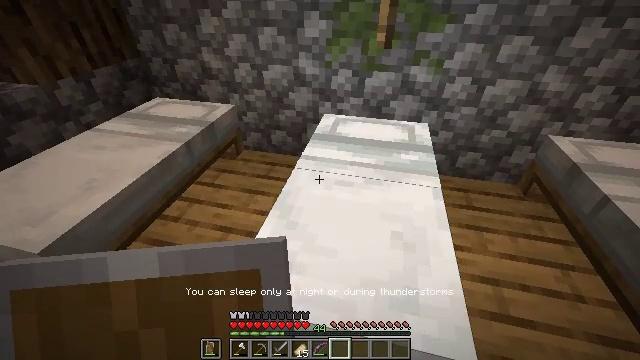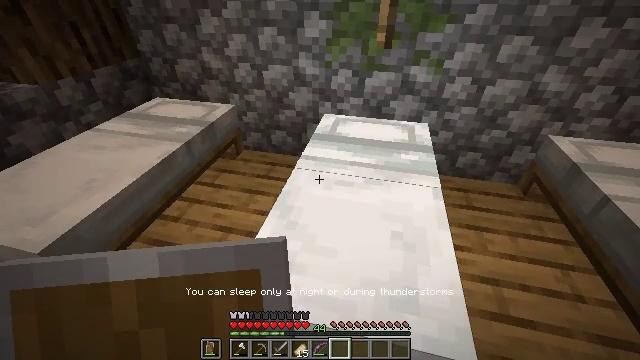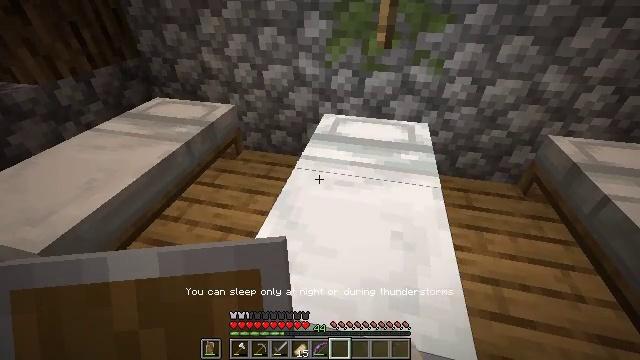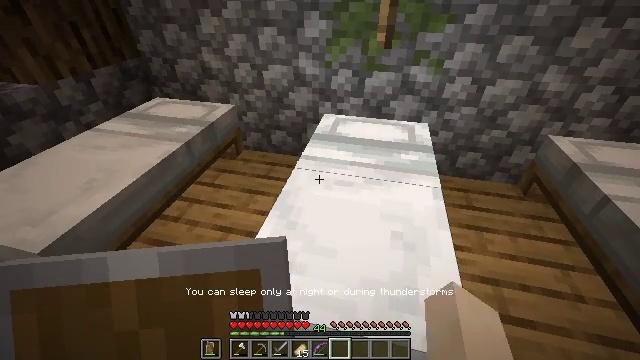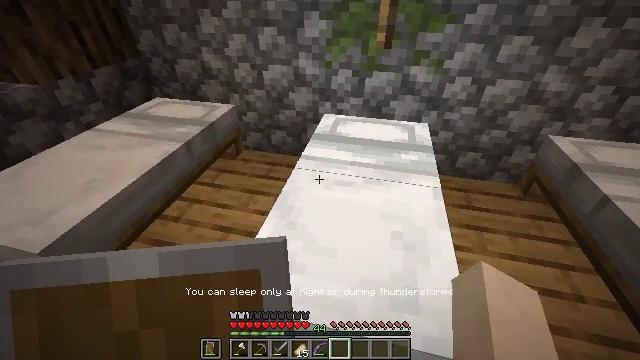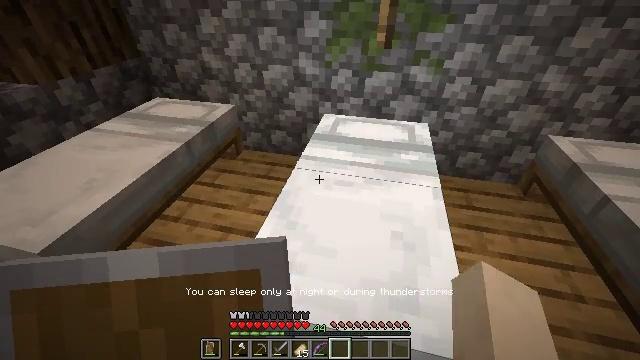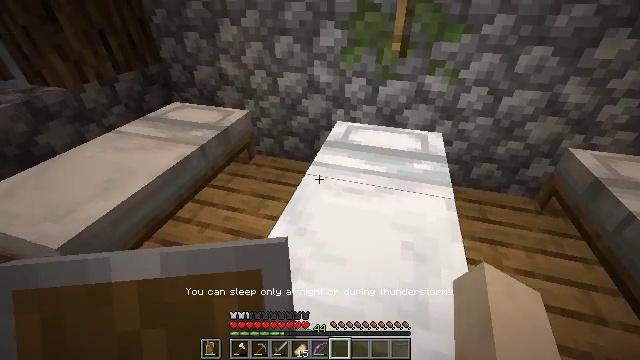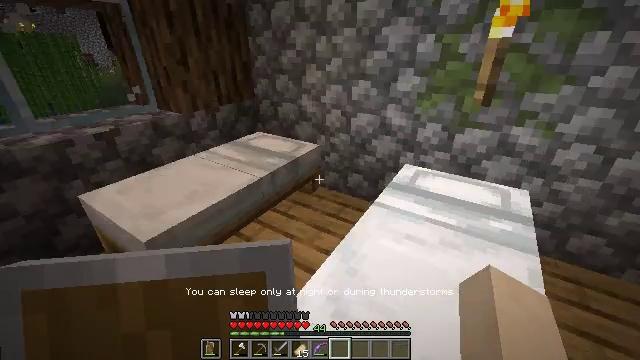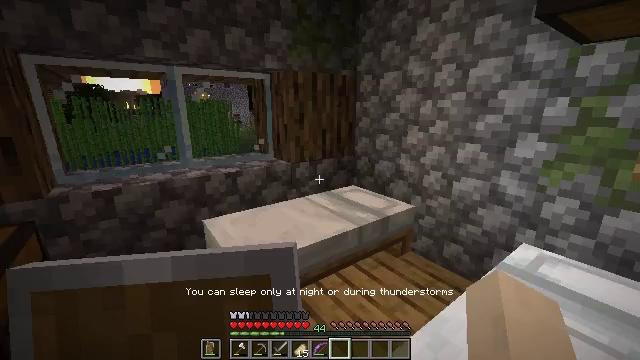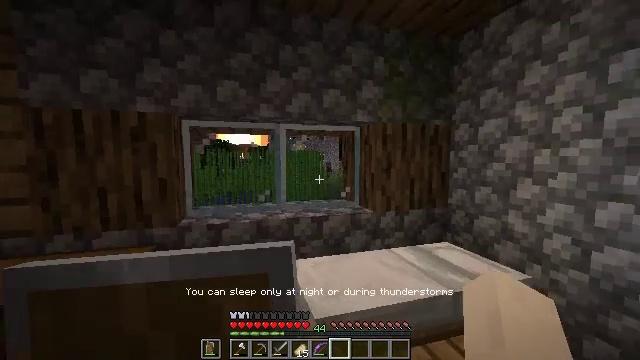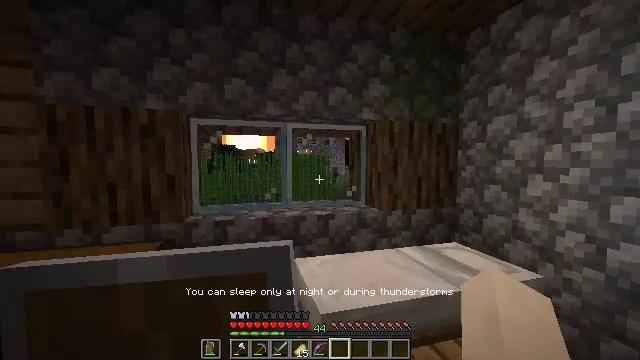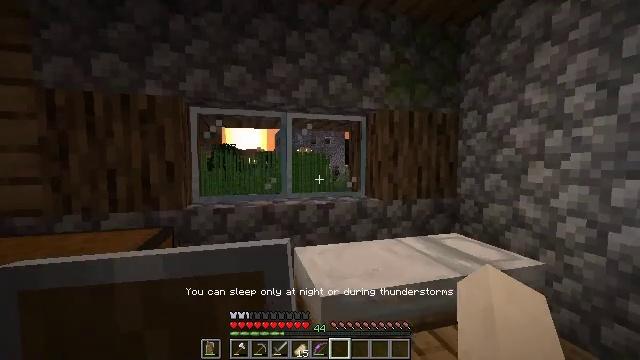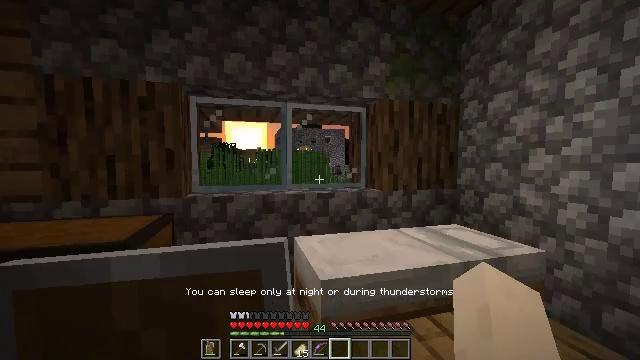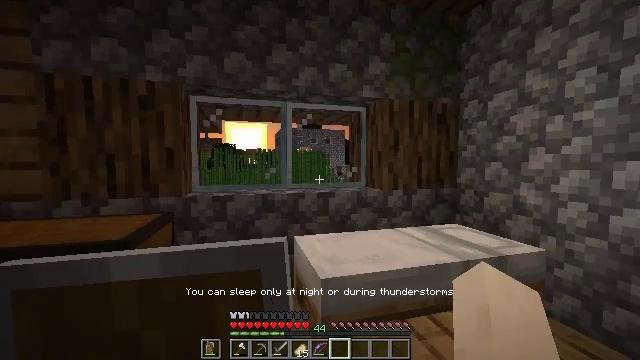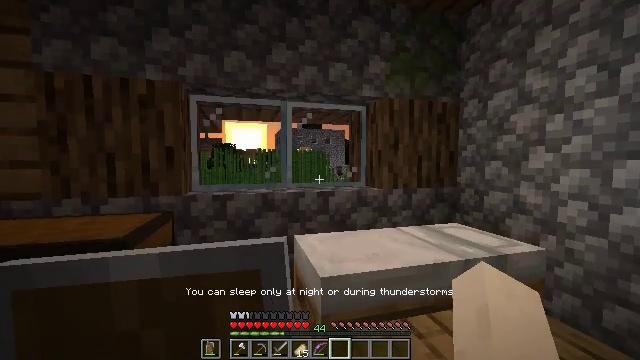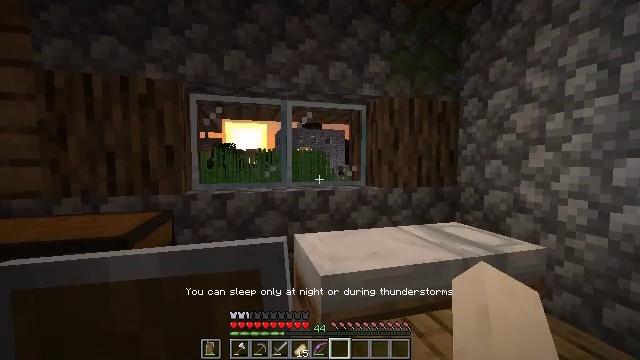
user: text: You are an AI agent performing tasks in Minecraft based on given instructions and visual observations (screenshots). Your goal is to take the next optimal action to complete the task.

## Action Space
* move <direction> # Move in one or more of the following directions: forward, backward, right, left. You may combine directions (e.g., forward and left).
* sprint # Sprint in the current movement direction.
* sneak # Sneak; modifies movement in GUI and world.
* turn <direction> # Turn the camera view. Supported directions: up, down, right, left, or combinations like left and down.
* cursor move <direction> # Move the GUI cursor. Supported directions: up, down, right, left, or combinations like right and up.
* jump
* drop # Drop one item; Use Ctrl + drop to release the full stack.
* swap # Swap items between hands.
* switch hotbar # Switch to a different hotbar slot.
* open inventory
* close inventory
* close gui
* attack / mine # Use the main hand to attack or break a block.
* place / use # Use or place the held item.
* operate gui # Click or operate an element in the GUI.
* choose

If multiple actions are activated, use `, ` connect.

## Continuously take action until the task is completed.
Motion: motion action
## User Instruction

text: Stop mobs spawning by breaking the spawner.
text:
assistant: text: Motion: no_op
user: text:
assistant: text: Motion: no_op
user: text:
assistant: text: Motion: no_op
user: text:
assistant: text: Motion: no_op
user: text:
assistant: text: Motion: no_op
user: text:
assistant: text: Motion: turn left and up
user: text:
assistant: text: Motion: turn left and up
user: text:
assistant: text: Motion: turn left and up
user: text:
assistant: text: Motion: sneak, turn left and up
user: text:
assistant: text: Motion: sneak, turn left and up
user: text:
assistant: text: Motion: sneak
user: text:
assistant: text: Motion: sneak
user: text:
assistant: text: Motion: sneak
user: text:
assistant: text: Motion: sneak
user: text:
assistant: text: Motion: sneak
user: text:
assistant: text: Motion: sneak
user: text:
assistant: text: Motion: sneak
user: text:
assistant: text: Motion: sneak
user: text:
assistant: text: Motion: sneak
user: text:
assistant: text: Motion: sneak, turn left
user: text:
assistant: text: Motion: sneak, turn left
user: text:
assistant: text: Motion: sneak, turn left and up
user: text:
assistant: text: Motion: sneak, turn left
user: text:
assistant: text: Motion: sneak
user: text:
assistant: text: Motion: sneak
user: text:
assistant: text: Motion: sneak
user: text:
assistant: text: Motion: sneak
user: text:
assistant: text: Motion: sneak
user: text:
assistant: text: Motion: sneak
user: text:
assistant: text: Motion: sneak